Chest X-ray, PA view. Patient: 55 years old, sex F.
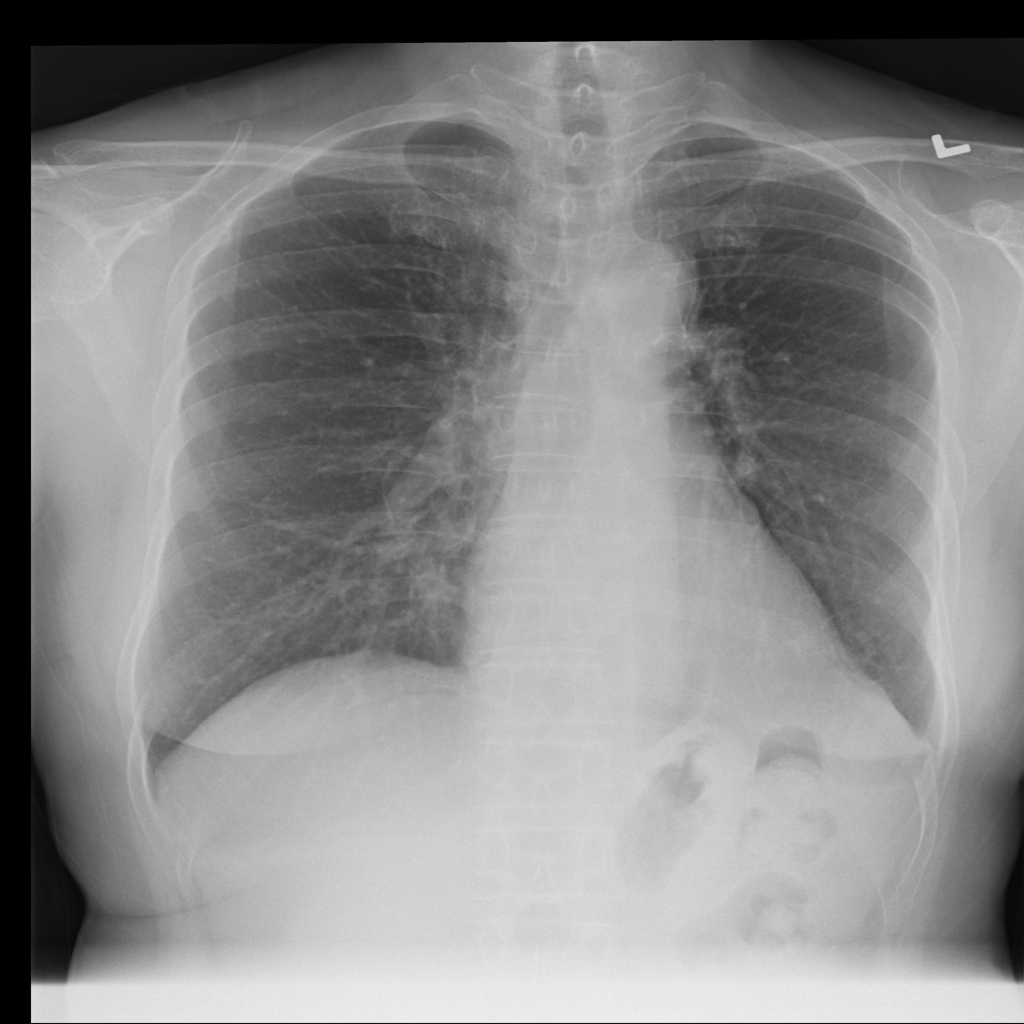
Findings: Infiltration